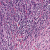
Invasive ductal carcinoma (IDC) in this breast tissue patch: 1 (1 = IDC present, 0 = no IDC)